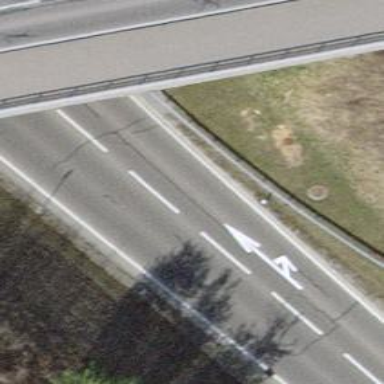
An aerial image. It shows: Primary road with asphalt surface.